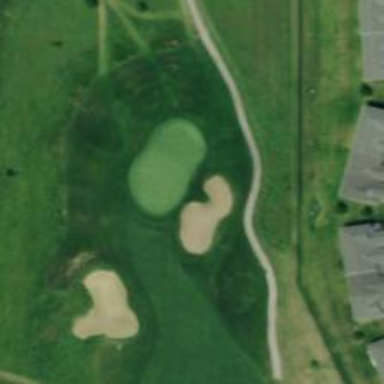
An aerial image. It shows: Golf hole.